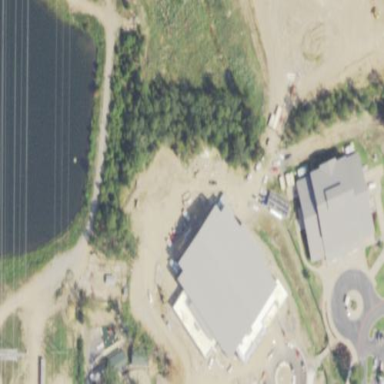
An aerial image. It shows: Sports centre building featuring basketball facilities.